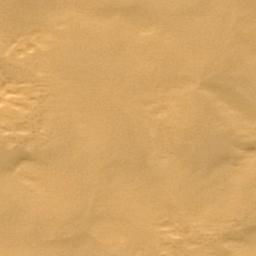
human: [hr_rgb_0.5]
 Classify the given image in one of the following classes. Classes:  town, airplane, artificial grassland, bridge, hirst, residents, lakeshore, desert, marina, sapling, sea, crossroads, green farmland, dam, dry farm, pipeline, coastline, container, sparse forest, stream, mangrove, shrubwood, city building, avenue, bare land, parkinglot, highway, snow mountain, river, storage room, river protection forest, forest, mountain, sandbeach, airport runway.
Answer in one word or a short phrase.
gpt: desert